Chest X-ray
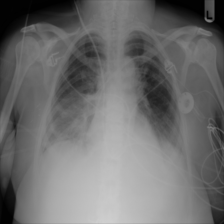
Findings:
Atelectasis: negative
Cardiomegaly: negative
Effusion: negative
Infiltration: negative
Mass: negative
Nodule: negative
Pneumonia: negative
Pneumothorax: negative
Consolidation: negative
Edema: negative
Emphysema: negative
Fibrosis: negative
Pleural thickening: negative
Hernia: negative